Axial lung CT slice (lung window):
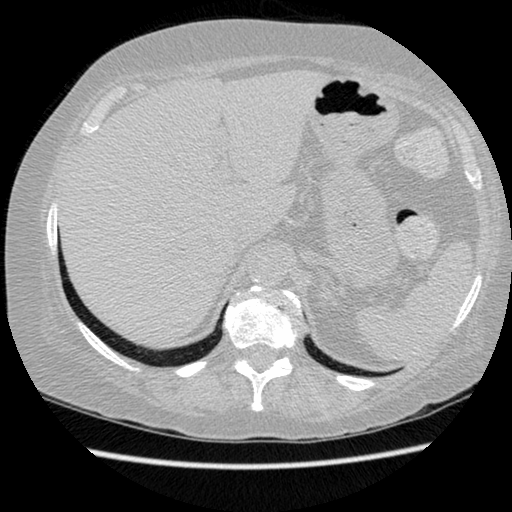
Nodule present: no